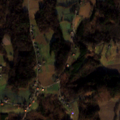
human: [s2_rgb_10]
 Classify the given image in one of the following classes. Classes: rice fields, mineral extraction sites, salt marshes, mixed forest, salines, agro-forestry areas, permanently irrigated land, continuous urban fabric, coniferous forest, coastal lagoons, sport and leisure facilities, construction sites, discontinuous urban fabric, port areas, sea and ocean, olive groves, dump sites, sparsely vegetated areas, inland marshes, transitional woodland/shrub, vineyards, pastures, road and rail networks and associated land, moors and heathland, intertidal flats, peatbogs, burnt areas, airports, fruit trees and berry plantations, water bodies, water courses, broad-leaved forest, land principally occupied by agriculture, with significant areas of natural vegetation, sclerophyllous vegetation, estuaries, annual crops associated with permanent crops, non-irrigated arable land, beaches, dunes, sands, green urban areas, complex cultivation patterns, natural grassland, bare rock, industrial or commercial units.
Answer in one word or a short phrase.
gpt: pastures, complex cultivation patterns, broad-leaved forest, mixed forest